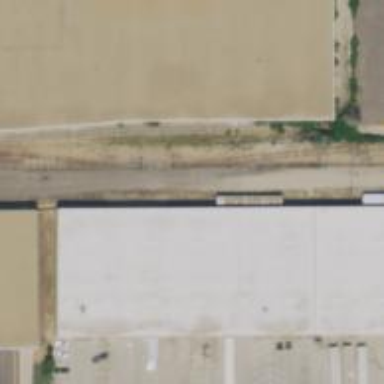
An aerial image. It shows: Railway yard in service.